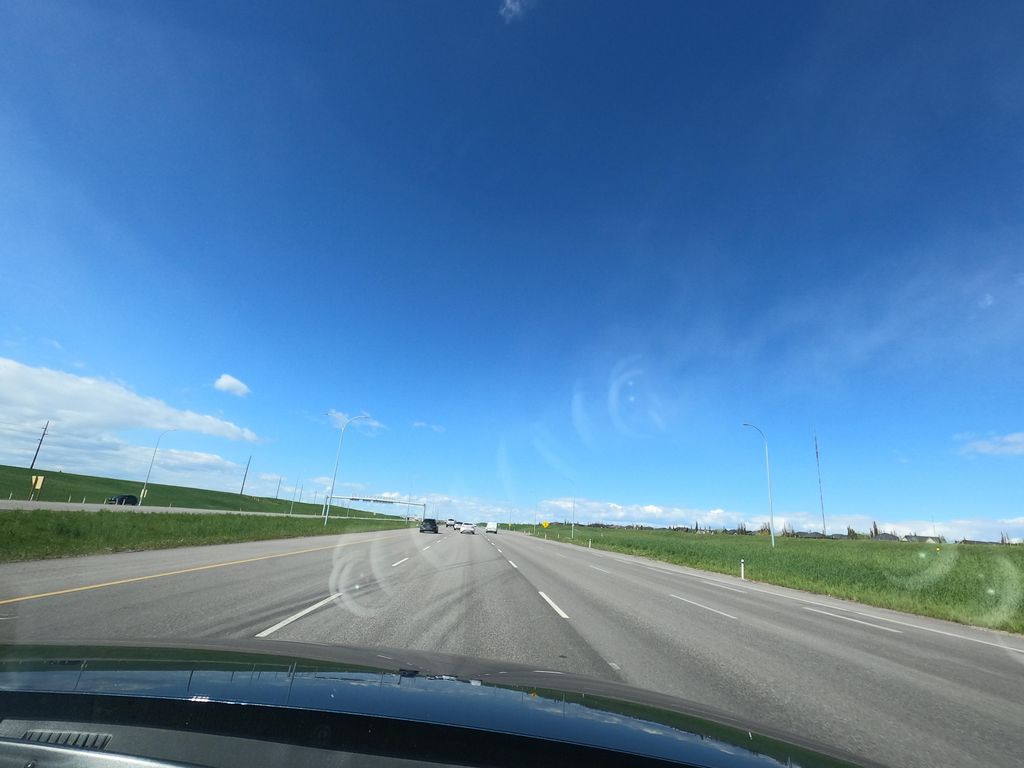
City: calgary